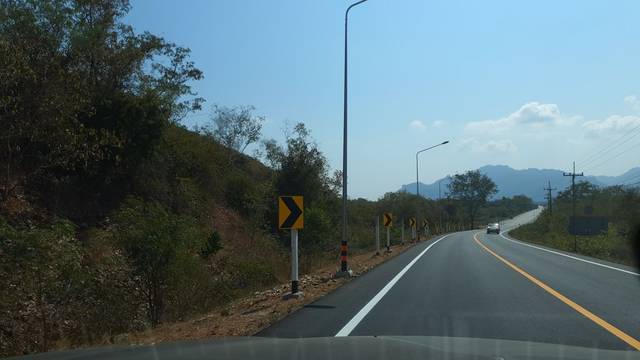
Region: Thailand
Coordinates: 12.271, 99.968